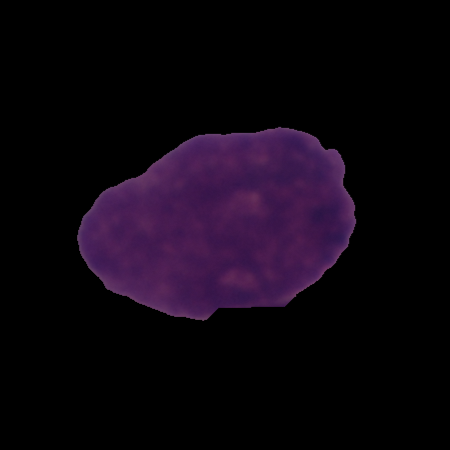
Label: cancer